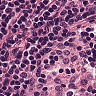
Metastatic tissue present: no